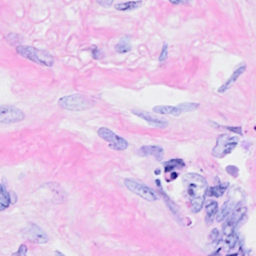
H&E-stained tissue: Breast